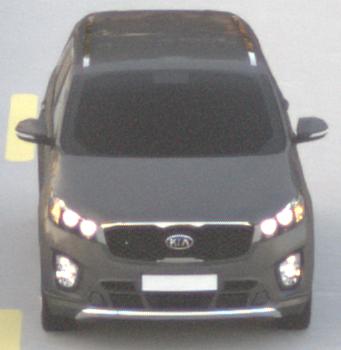
Make: KIA
Model: Sorento 2.2 CRDi
Detailed model: Sorento (UM)
Model produced from: 2015/03
Model produced until: 2017/10
Doors: 5
Color: gray
Road condition: dry road
Daytime: sunrise or sunset
Contrast: low contrast